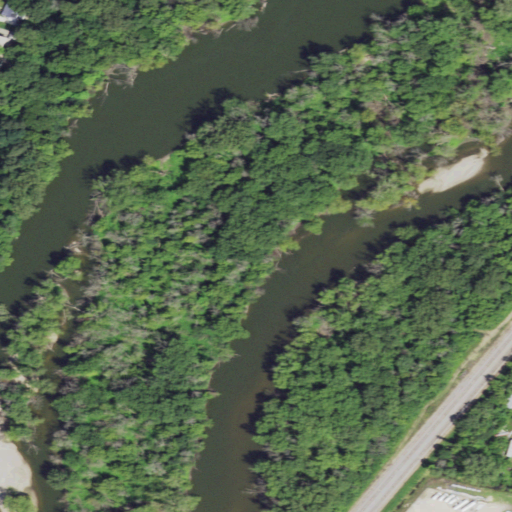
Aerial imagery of island in Illinois named Boney Island containing woody wetlands, open water, medium intensity development, herbaceous wetlands, deciduous forest, low intensity development, open development, and high intensity development